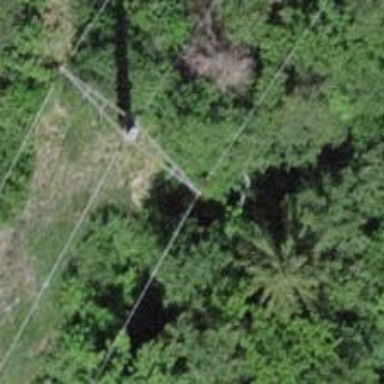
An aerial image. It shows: Three power lines with cables.